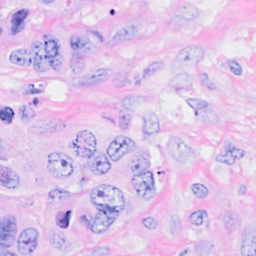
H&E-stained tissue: Breast